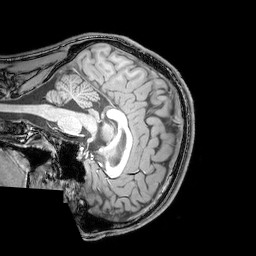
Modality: T1w
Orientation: sagittal
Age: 21
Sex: male
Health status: healthy
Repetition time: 0.081 s
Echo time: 0.037 s